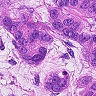
Metastatic tissue present: yes